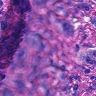
Metastatic tissue present: yes